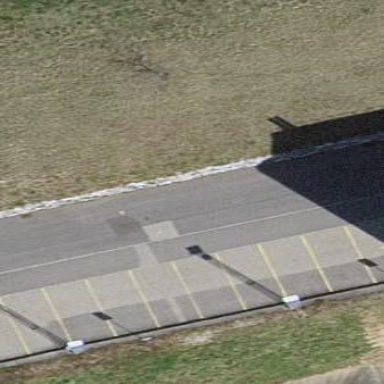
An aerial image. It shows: Asphalt parking lane.